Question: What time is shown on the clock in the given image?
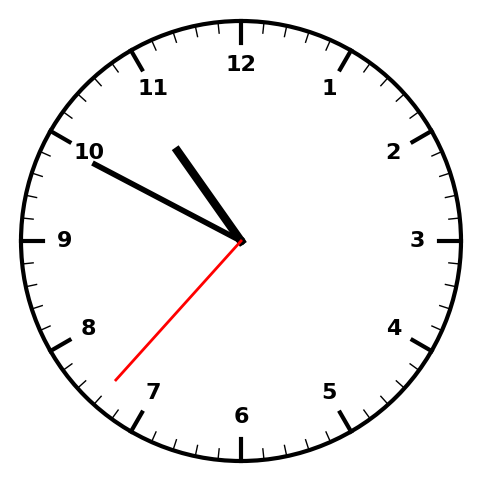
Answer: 10:49:37